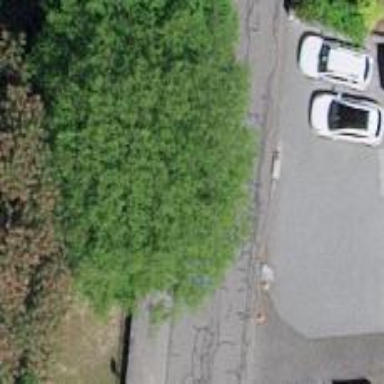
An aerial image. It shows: Asphalt road in residential area.